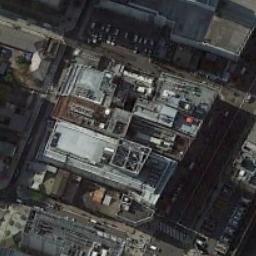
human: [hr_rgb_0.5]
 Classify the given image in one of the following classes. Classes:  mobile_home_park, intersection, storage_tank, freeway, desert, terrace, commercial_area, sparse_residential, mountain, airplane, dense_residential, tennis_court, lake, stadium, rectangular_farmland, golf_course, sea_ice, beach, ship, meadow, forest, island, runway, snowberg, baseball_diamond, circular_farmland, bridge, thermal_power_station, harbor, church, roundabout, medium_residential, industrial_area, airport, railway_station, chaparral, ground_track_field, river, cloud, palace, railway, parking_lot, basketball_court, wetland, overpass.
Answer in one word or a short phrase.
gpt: commercial_area